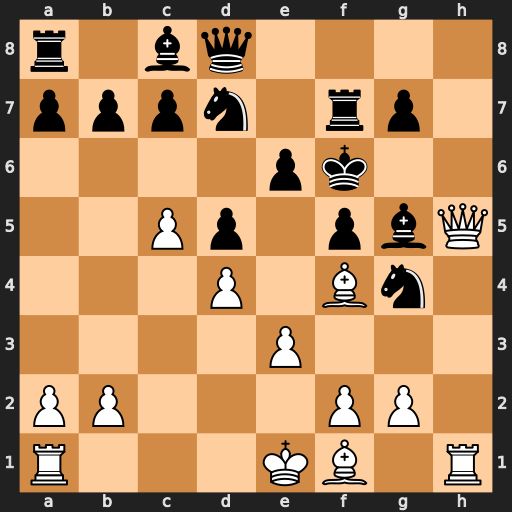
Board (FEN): r1bq4/pppn1rp1/4pk2/2Pp1pbQ/3P1Bn1/4P3/PP3PP1/R3KB1R
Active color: w
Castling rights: KQ
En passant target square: -
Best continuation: Qxg5#